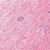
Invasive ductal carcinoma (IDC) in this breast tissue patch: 0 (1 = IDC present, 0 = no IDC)